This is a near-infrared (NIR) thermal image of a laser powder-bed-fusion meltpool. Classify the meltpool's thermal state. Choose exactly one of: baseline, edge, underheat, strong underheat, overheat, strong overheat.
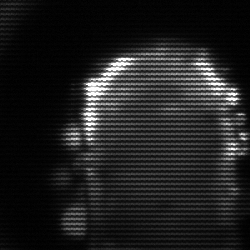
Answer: baseline